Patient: sex M, age 25
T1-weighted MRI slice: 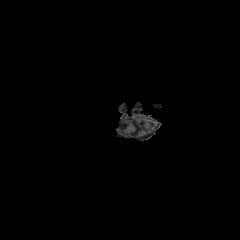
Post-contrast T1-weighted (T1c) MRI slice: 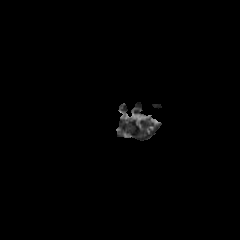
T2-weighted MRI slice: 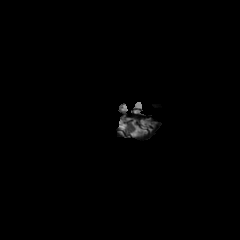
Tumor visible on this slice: no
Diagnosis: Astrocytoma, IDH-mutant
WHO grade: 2